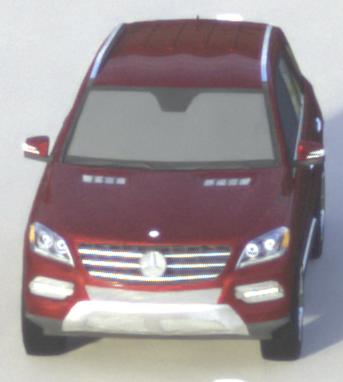
Make: Mercedes-Benz
Model: ML 350
Detailed model: M-Class (166)
Model produced from: 2011/11
Model produced until: 2014/10
Doors: 5
Color: red
Road condition: dry road
Daytime: morning or afternoon
Contrast: medium contrast